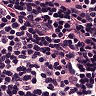
Metastatic tissue present: no